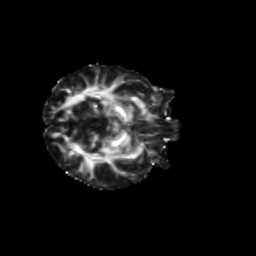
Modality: FA
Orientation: axial
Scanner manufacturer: siemens
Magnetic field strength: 3 T
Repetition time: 9.2 s
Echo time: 0.084 s